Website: crate-barrel
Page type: customer-info-address
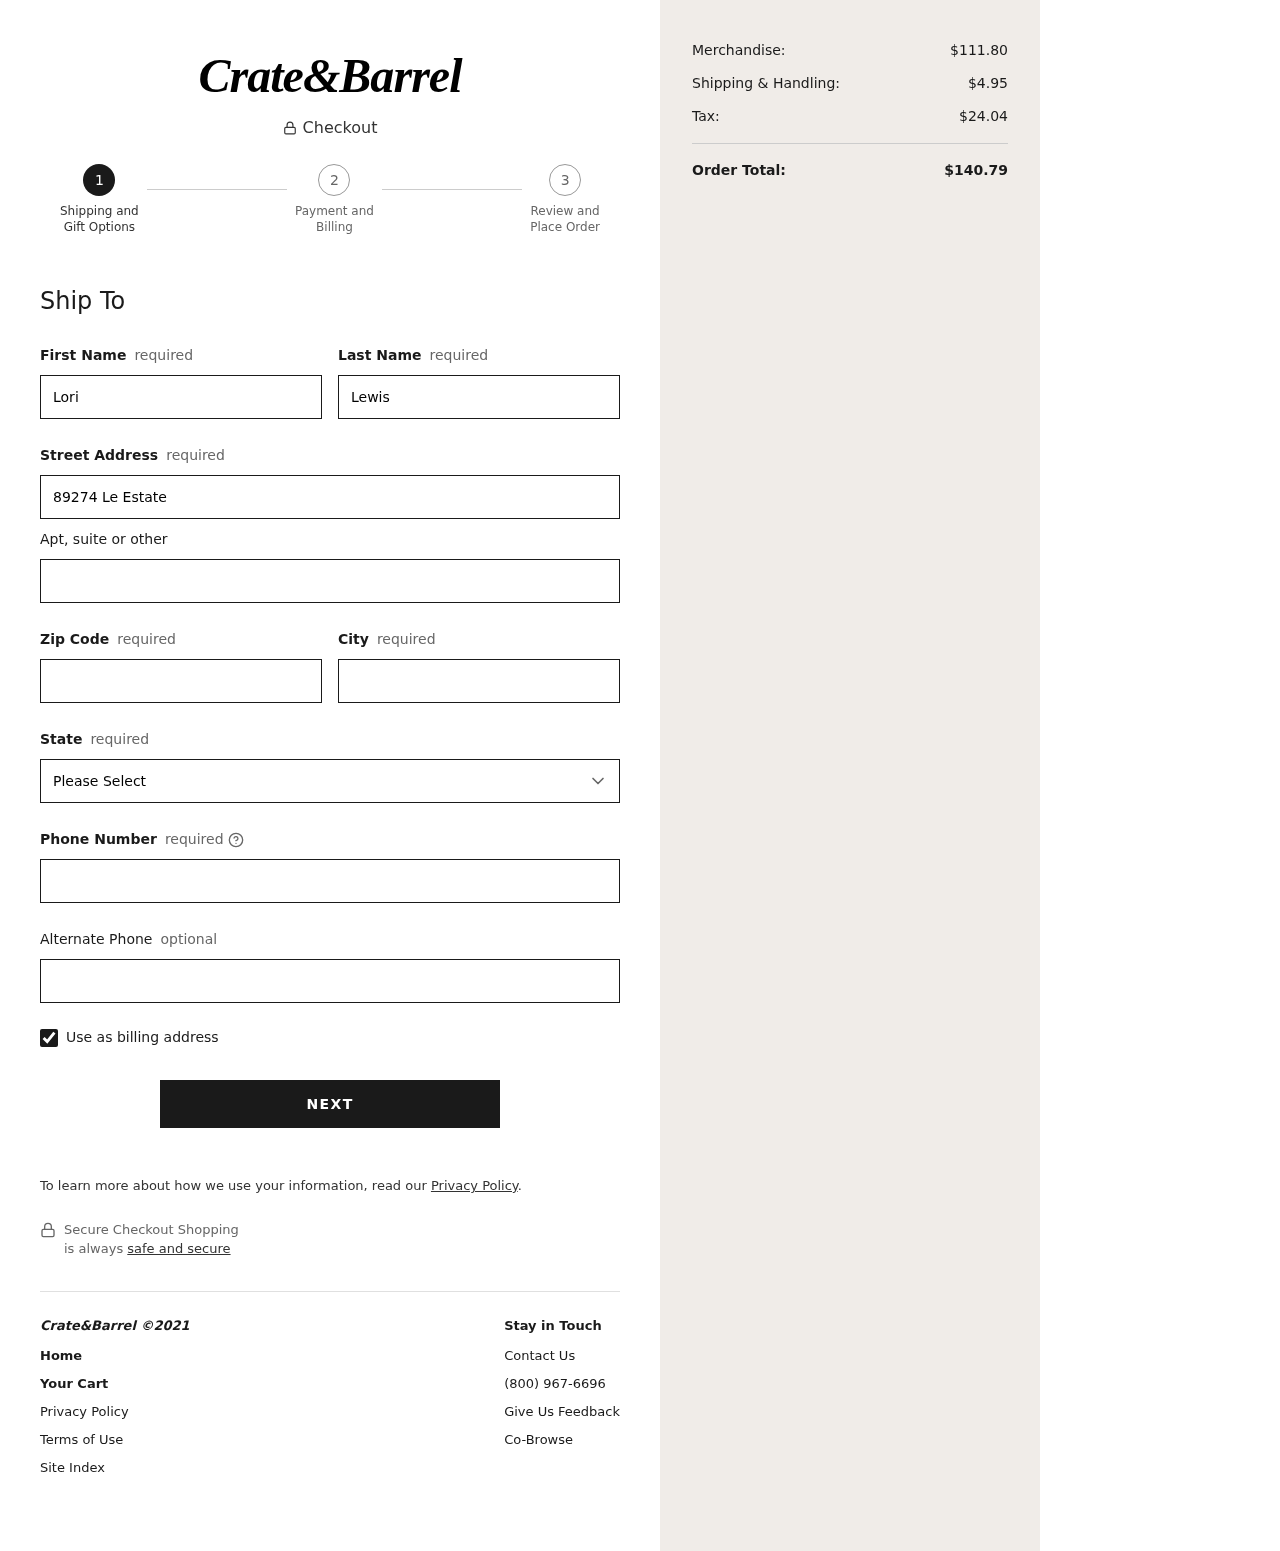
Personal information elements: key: PII_STATE
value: Kentucky
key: PII_FIRSTNAME
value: Lori
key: PII_LASTNAME
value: Lewis
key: PII_STREET
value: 89274 Le Estate
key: PII_POSTCODE
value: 67933
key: PII_CITY
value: Fernandezberg
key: PII_PHONE
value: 6286499133
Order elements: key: ORDER_SUBTOTAL
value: $111.80
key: ORDER_SHIPPING_COST
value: $4.95
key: ORDER_TAX
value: $24.04
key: ORDER_TOTAL
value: $140.79